Question: Im new to javascript and i have this kind of problem. I have two fields and they must be checked if the input inside is the same. If they are the same an alert should popup to tell so. Thanks in advance.
Here is an example of my fields:

'''
function writeText() {
n = "has been collected " + window.document.myform.exemplu1.value;
document.getElementById("content").innerHTML = n;
}
function writePass() {
n = window.document.myform.exemplu2.value;
alert("password is " + n);
}
'''
'''
<div>
<h3> Example</h3>
<form name="myform">
<p> <input name="exemplu1" type="text" value="Edit field" onBlur="writeText()" size="25" maxlength="30" /> &nbsp;&nbsp;&nbsp;
<span id="content">&nbsp;&nbsp;&nbsp;</span></p>
<p> <input name="exemplu2" type="password" value="Parola" onBlur="writePass()" size="15" maxlength="15" /></p>
</form>
</div>
'''
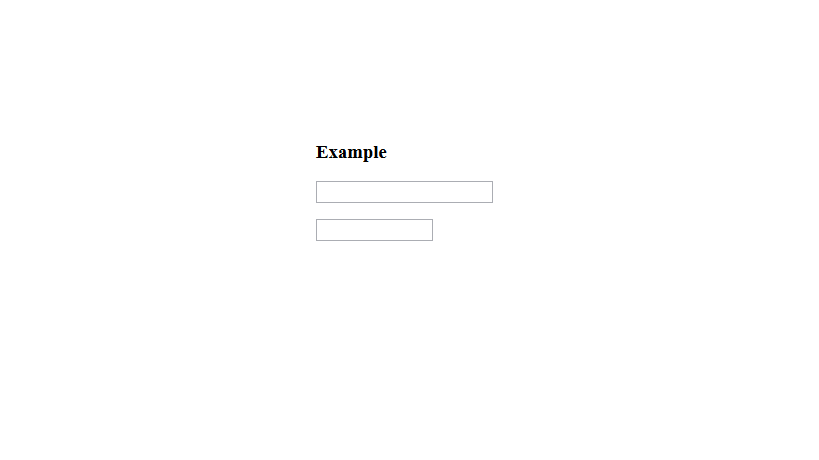
Answer: Use the <URL>.
I have bound a callback using 'adEventListener' to the 'click' event of a button to perform the check.
'''
const buttonEl = document.querySelector('button')
const usernameEl = document.getElementById('username')
const passwordEl = document.getElementById('password')
buttonEl.addEventListener('click', () => usernameEl.value === passwordEl.value ? console.log('They are the same') : console.log('They are different'))
'''
'''
* {
color: #DDD;
background-color: white;
font-size: 1.1em;
padding: 10px;
margin: 10px;
}
'''
'''
<input type="text" id="username" />
<input type="password" id="password" />
<button>Check</button>
'''